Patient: sex F, age 61
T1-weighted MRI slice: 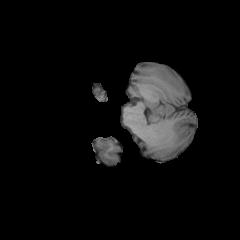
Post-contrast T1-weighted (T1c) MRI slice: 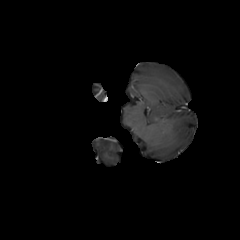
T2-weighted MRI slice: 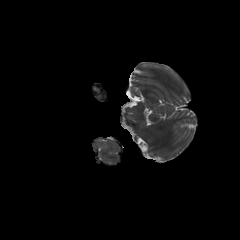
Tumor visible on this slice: no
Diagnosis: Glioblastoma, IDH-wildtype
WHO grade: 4